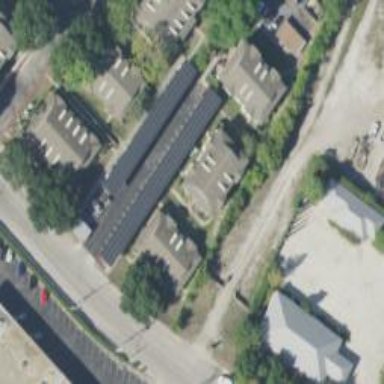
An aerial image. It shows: View of roof of building.